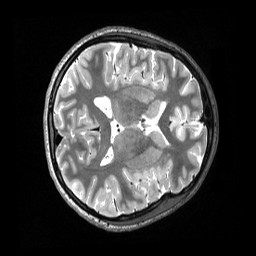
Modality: T2w
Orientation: axial
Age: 22
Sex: female
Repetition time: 3.2 s
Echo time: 0.563 s